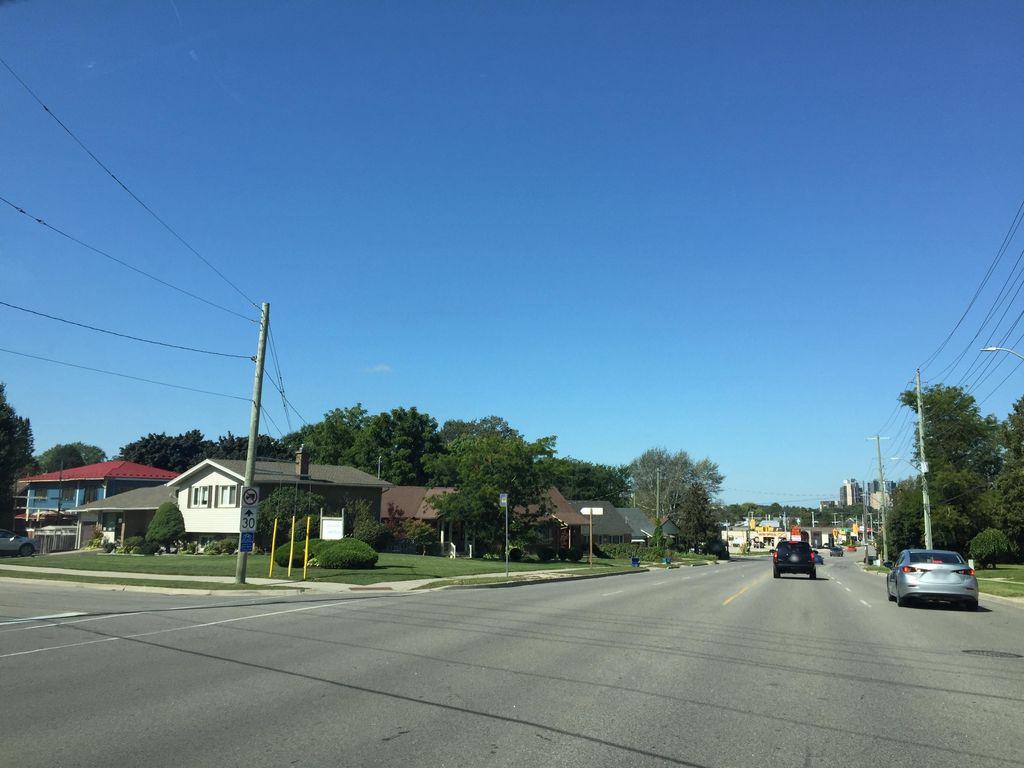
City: kitchener-waterloo